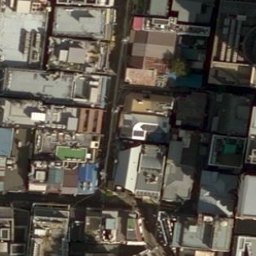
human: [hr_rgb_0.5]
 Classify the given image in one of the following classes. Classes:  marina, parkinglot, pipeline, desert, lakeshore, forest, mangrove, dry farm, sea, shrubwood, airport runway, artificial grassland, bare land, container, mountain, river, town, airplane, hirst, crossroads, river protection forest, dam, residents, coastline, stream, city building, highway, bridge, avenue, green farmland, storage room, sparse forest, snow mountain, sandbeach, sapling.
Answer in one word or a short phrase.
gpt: city building